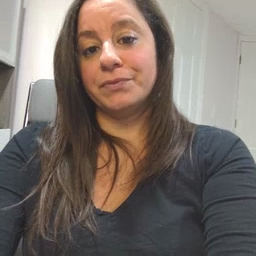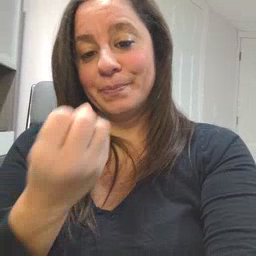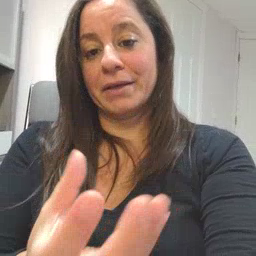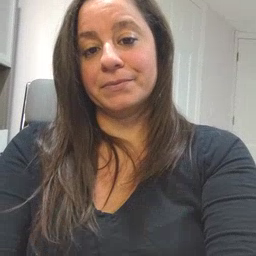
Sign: many